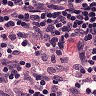
Metastatic tissue present: no